Field crop: tomato
Growth stage: 2
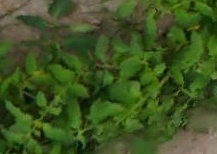
Species: tomato